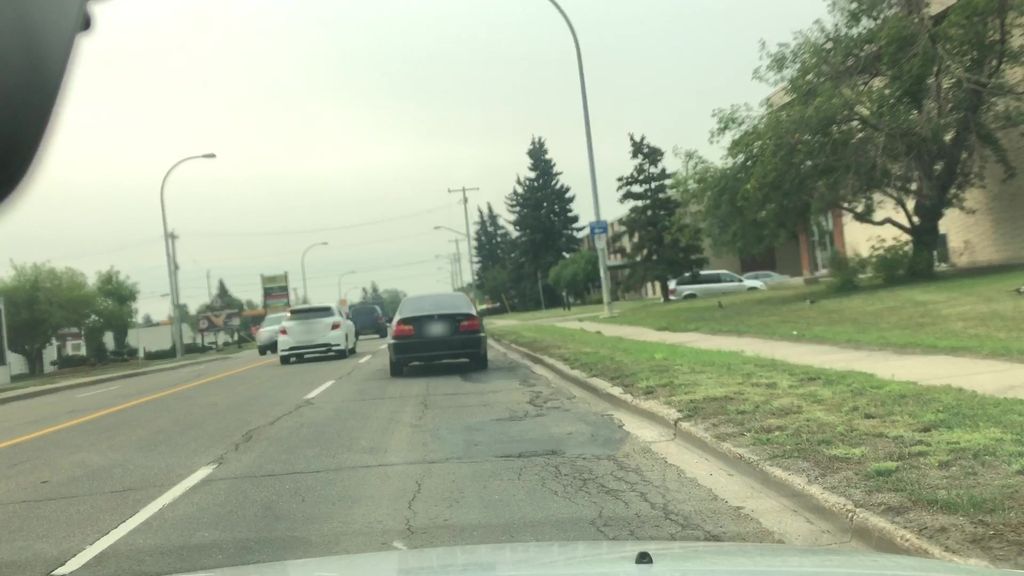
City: edmonton